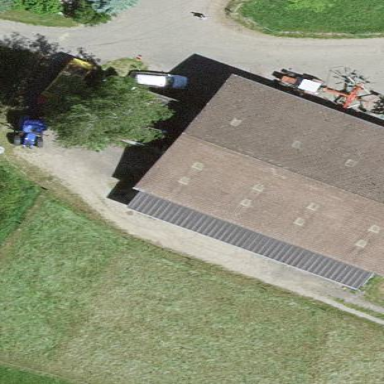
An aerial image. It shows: Garage building.